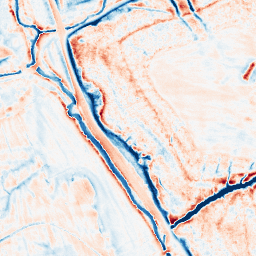
Category: edge_preserving
Decomposition family: anisotropic_diffusion
Decomposition parameters: iterations: 50
kappa: 30
gamma: 0.15
Upsampling method: regularized
Upsampling parameters: scale: 2
lambda_reg: 0.01
Upsampling scale: 2